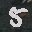
Label: 5